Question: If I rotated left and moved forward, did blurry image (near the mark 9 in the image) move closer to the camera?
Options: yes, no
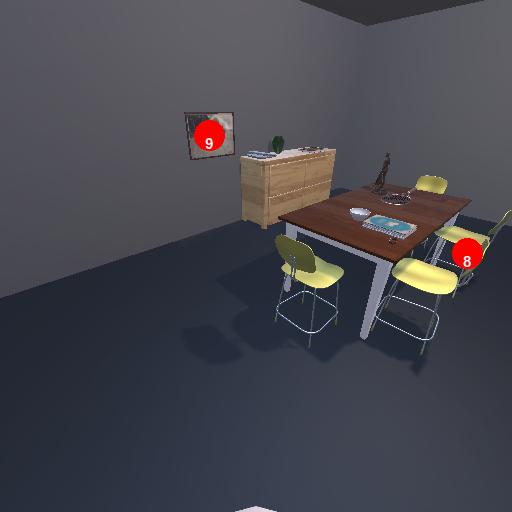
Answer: yes